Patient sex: F
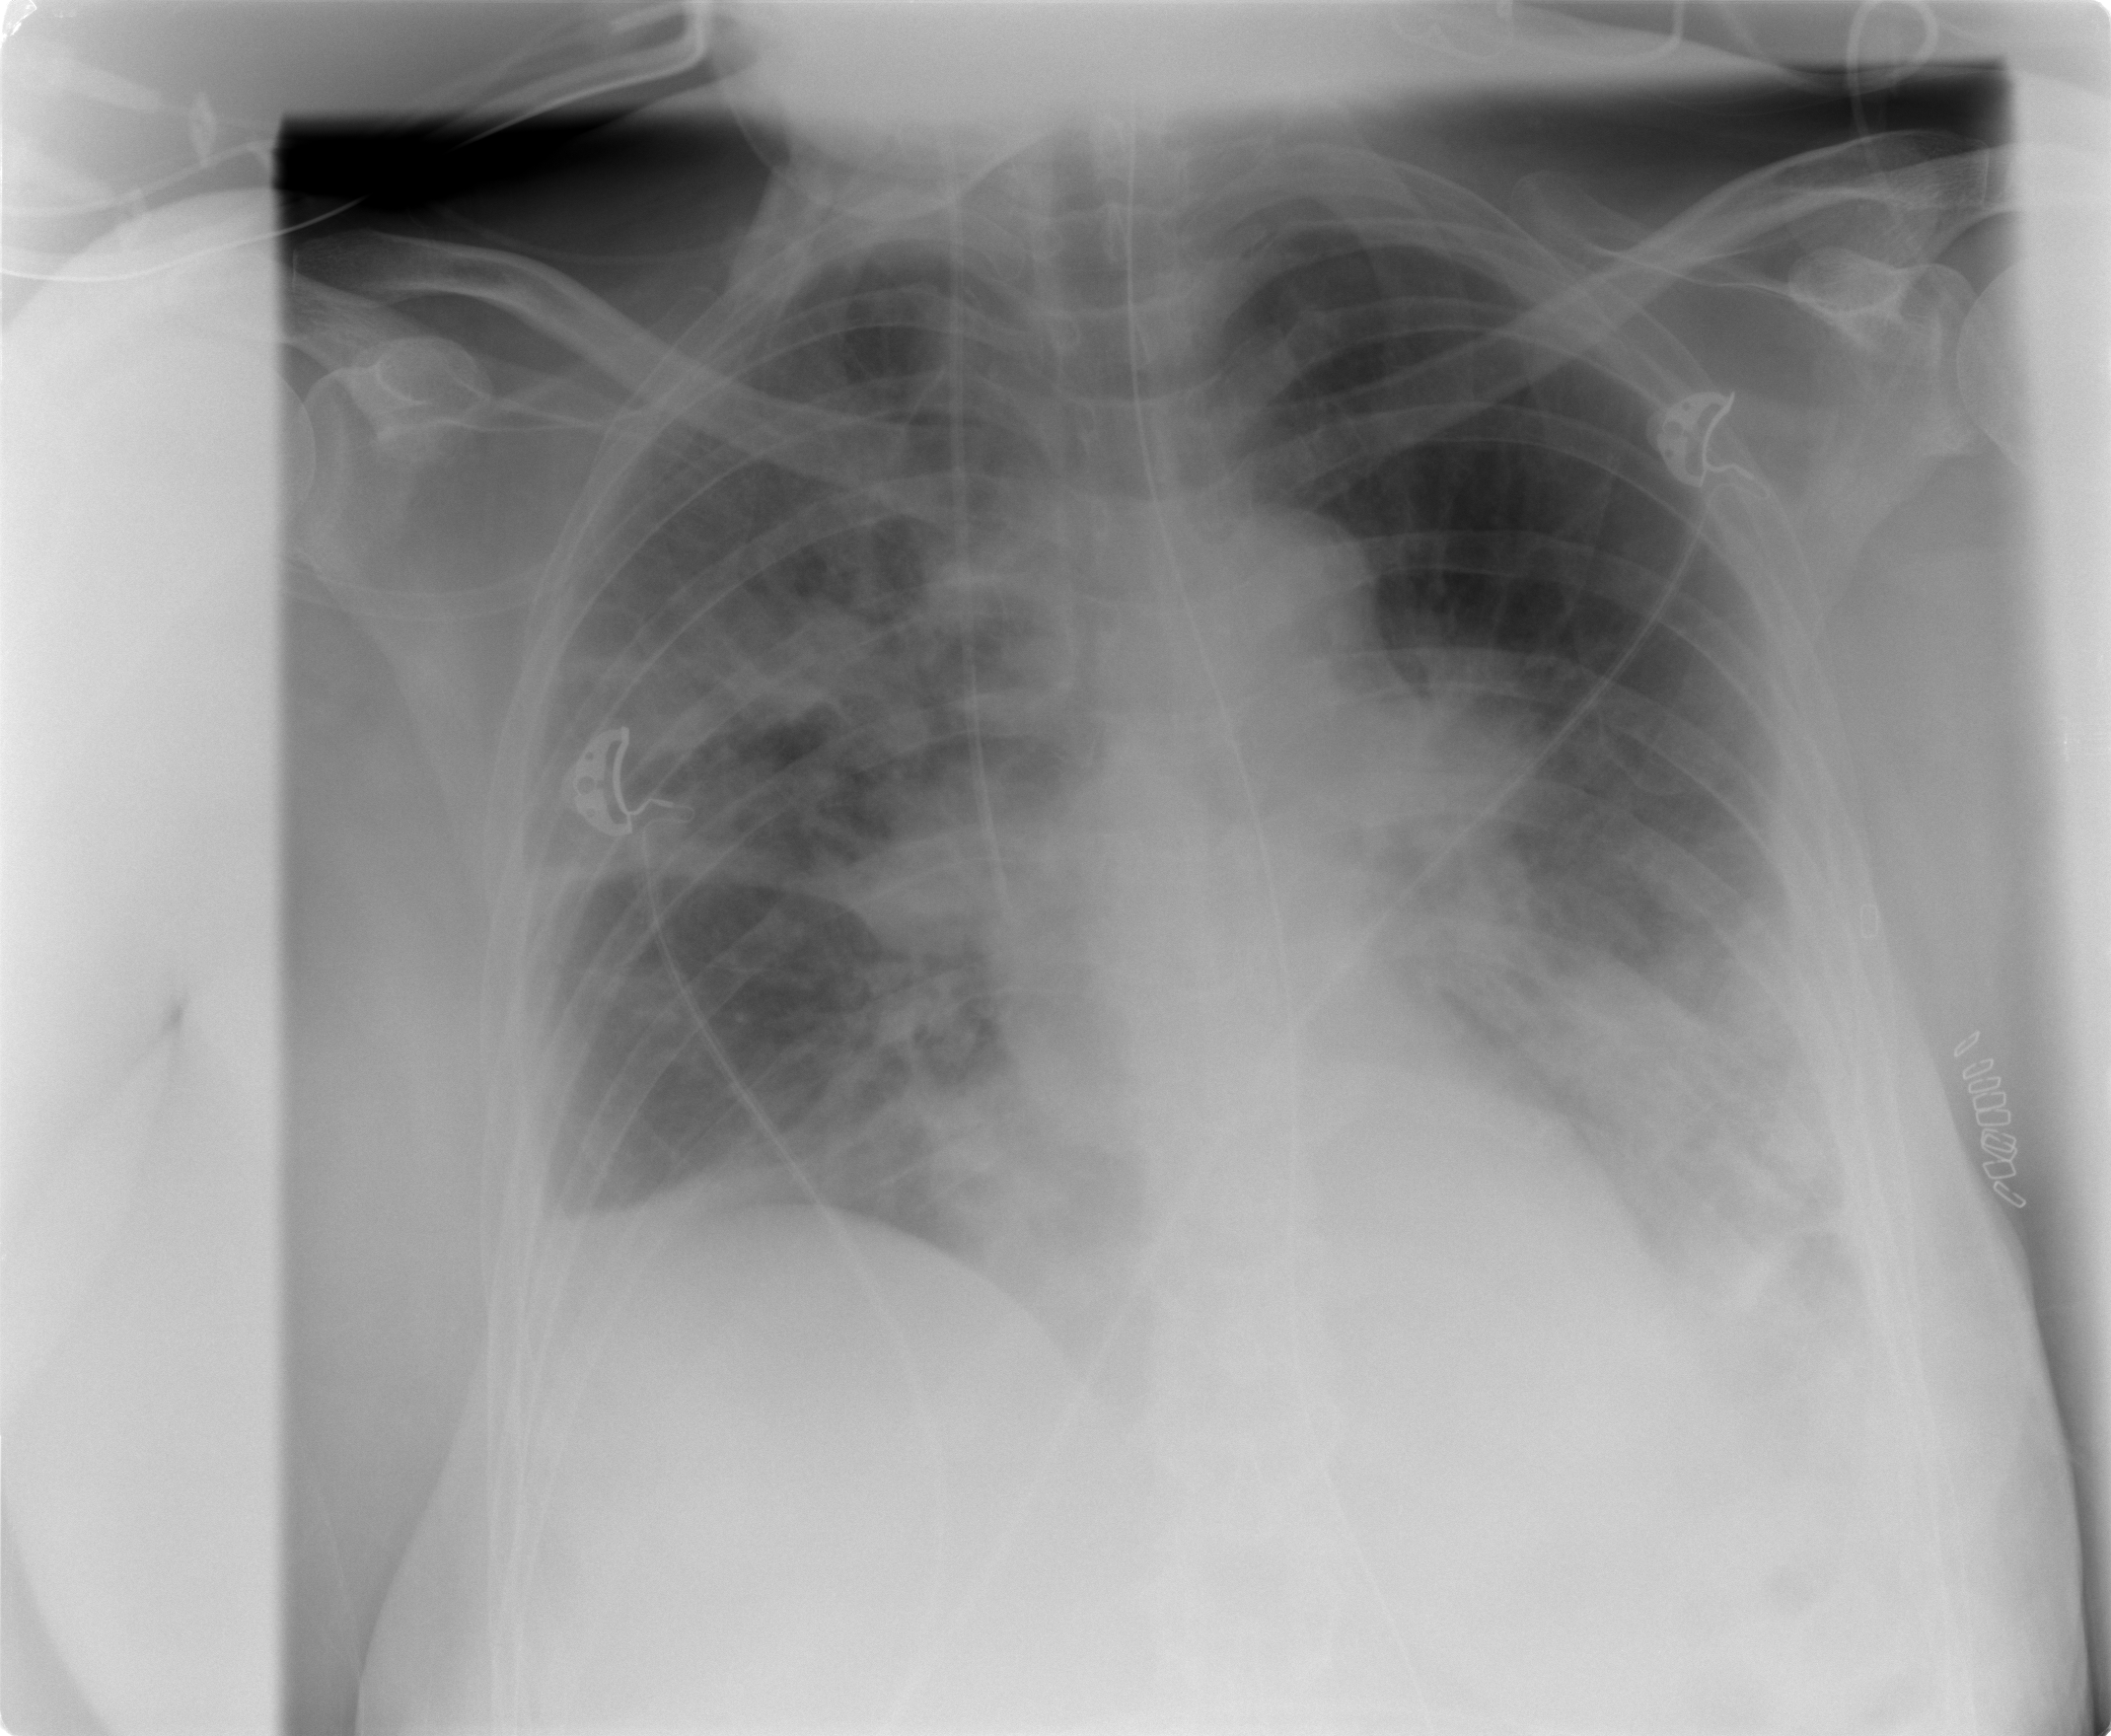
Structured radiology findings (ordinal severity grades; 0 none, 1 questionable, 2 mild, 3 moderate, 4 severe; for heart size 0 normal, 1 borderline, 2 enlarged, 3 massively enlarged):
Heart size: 0
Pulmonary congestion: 2
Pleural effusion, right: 2
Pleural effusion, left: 2
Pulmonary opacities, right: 3
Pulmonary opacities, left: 2
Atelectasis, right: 2
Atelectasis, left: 2